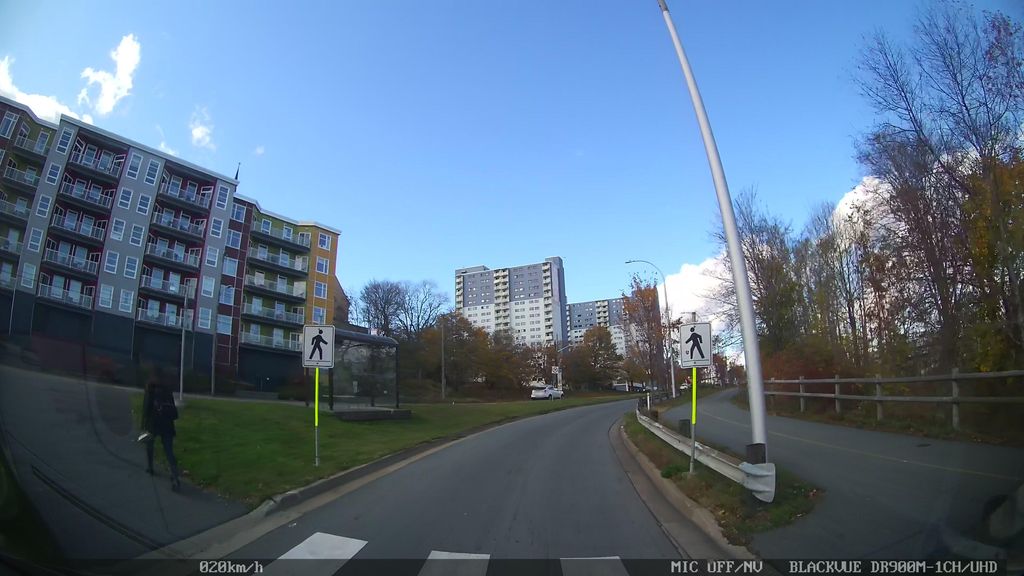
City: halifax